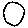
Label: moon